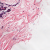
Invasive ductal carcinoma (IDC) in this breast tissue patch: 0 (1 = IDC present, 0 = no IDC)